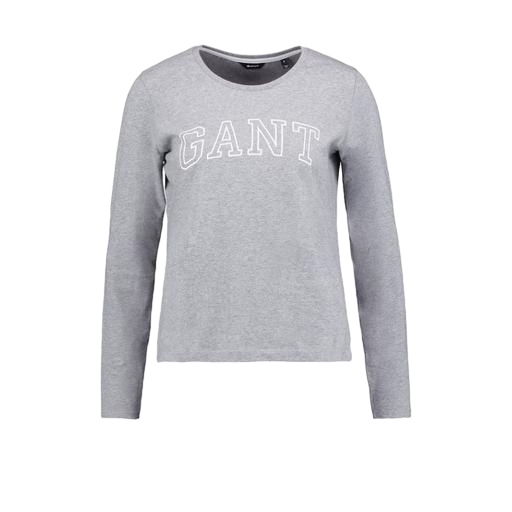
longsleeve t-shirt, longsleeved t-shirt, long sleeve tee, white background